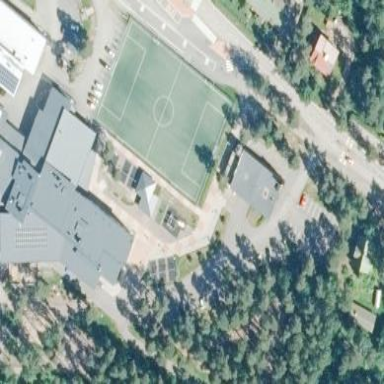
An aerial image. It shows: Artificial turf pitch for leisure land.